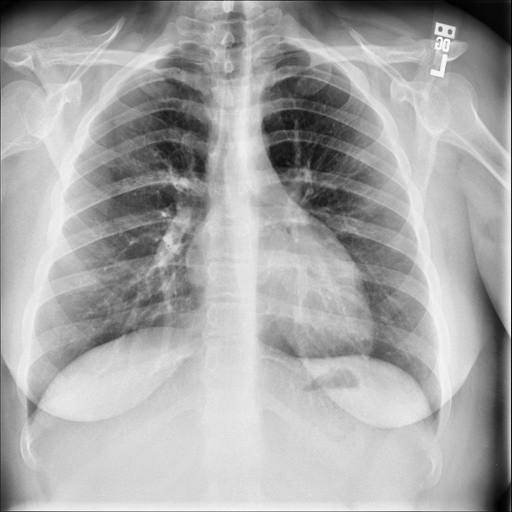
Finding: NORMAL